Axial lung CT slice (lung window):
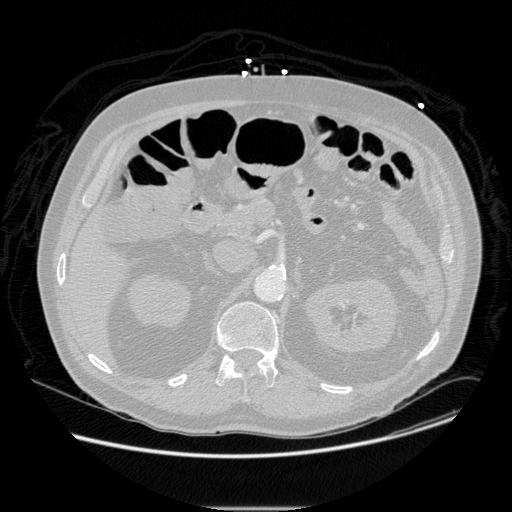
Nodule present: no